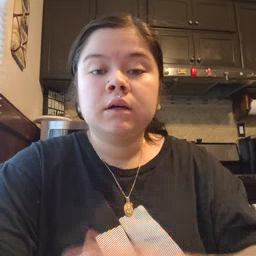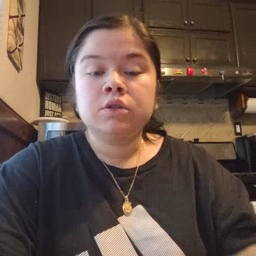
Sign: child